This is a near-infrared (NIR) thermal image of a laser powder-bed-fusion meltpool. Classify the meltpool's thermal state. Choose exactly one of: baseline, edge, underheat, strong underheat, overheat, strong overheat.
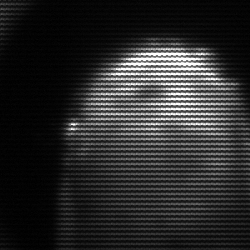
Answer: edge